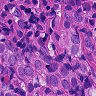
Metastatic tissue present: yes